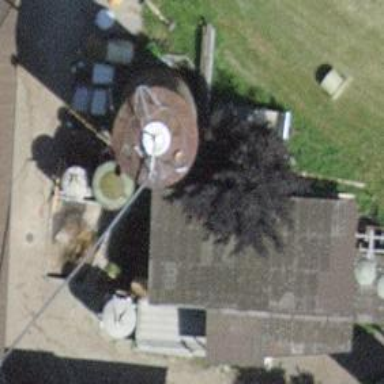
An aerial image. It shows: Silo.